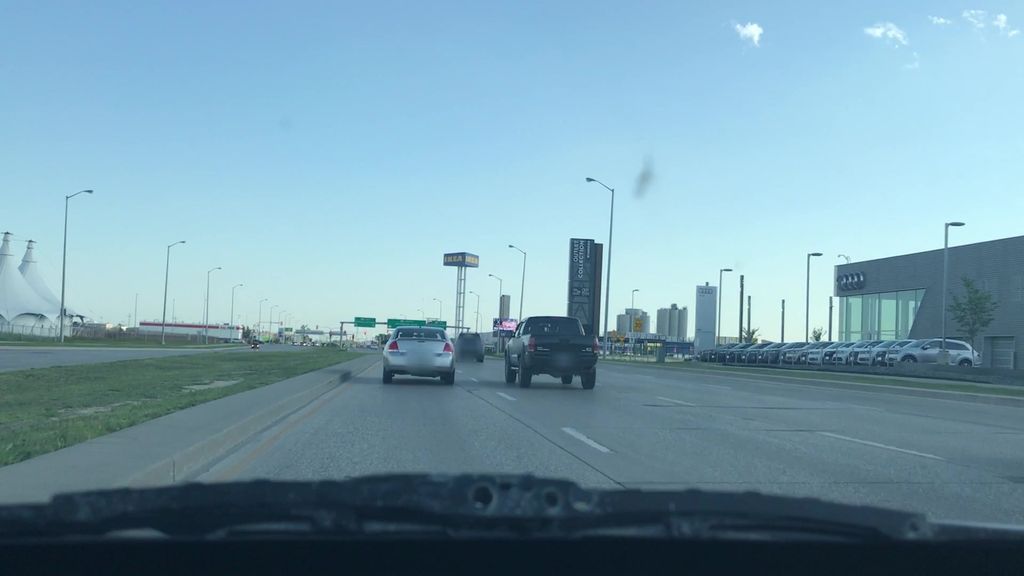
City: winnipeg